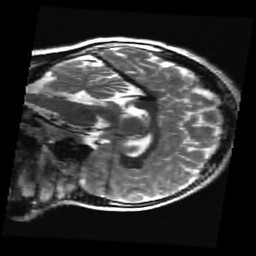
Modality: T2w
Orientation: sagittal
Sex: female
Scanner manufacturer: ge
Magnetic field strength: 3 T
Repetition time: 5 s
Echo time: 0.1012 s